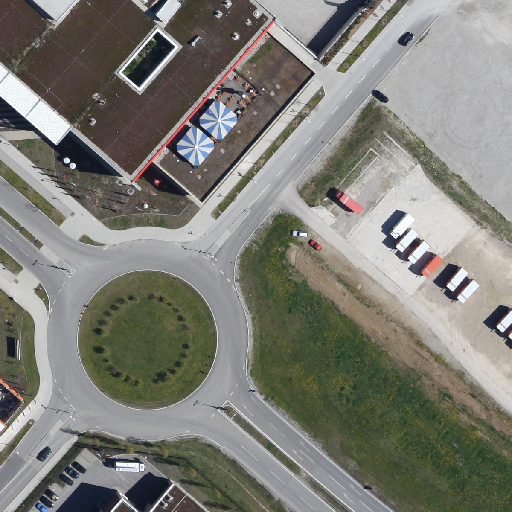
Referring expression: bikeway